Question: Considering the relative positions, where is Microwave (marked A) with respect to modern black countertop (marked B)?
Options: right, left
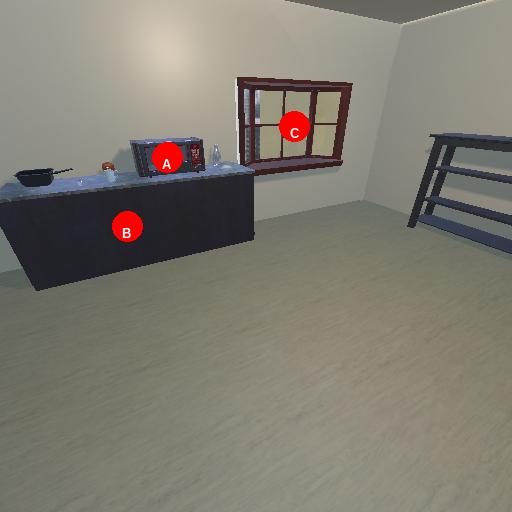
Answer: right